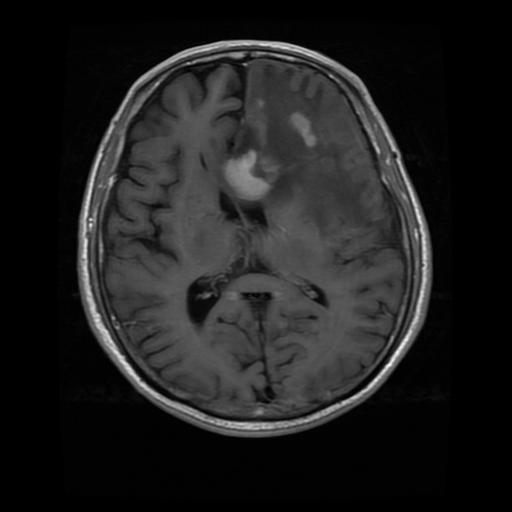
Label: glioma